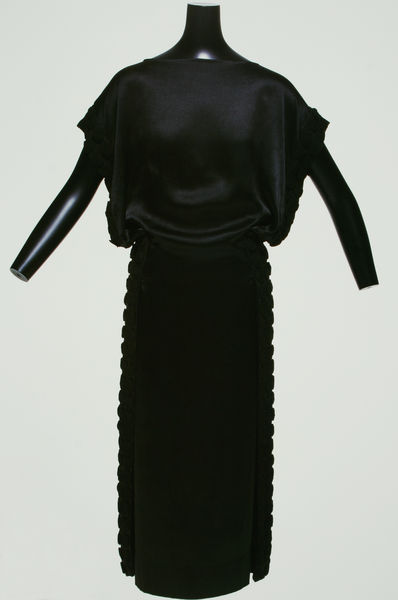
Titel: Kleid
Künstler: Madeleine Vionnet
Standort: Kyoto (Japan)
Institution: Kyoto Costume Institute
Schlagwörter: weiß, frau, kleid, schwarz, mode, rock, arme, bluse, ärmel, seide, düster, modern, glanz, robe, rüschen, abendkleid, foto, fotografie, puppe, gerafft, kurzarm, überschnittener